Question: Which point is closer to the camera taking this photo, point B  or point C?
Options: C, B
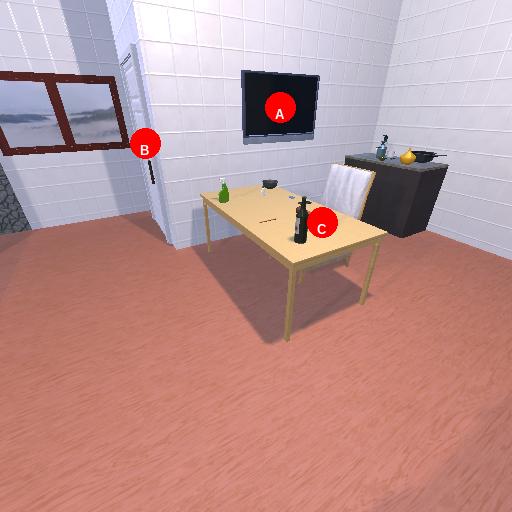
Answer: C